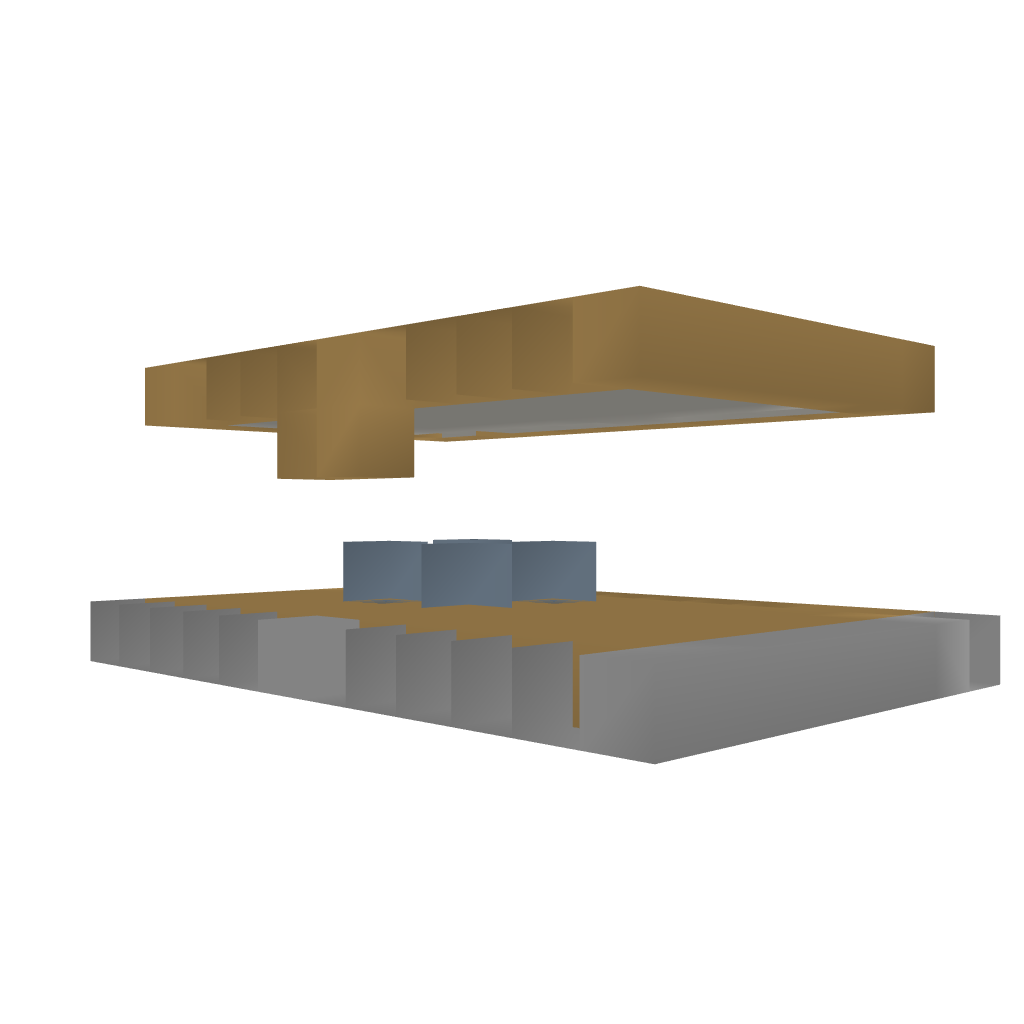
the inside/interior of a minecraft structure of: Schoolhouse